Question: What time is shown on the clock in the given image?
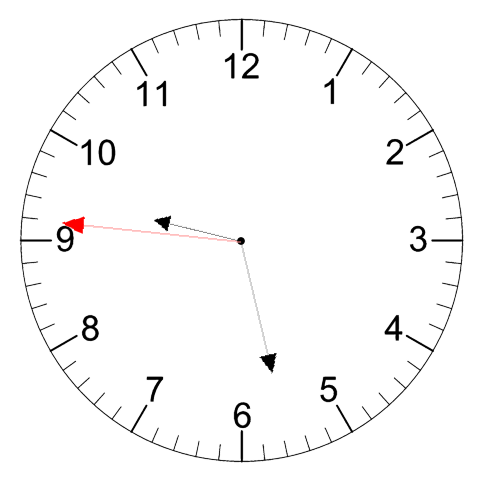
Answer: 09:27:46